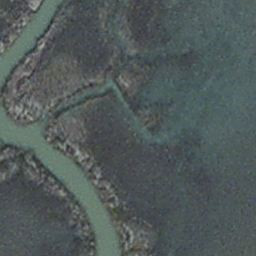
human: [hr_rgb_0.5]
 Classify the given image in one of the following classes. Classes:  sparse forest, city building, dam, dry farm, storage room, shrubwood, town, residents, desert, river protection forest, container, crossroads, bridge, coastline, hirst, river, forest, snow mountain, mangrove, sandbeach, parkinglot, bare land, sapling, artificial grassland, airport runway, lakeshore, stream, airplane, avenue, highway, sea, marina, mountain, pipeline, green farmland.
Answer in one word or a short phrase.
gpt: stream